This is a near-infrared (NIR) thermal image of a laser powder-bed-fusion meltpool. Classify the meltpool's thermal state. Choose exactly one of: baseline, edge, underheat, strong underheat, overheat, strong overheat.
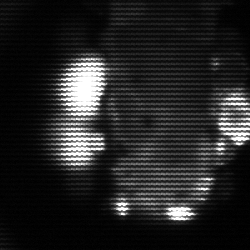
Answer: strong underheat